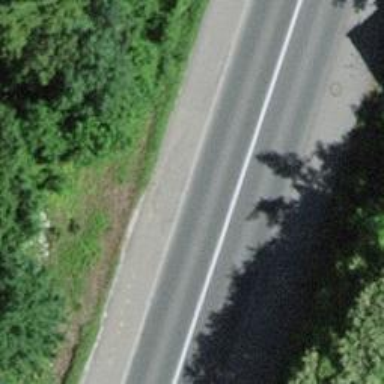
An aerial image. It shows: Primary highway with sidewalks on both sides.